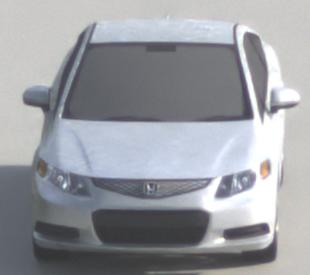
Make: Honda
Model: Civic Limousine 1.8
Detailed model: Civic (IX) Limousine
Model produced from: 2014/05
Model produced until: 2017/06
Doors: 4
Color: white
Road condition: dry road
Daytime: morning or afternoon
Contrast: low contrast